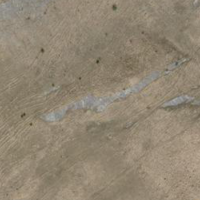
EUNIS habitat code: 23
Species observed at this site:
Polyommatus icarus
Oedipoda caerulescens
Minois dryas
Aphantopus hyperantus
Melanargia galathea